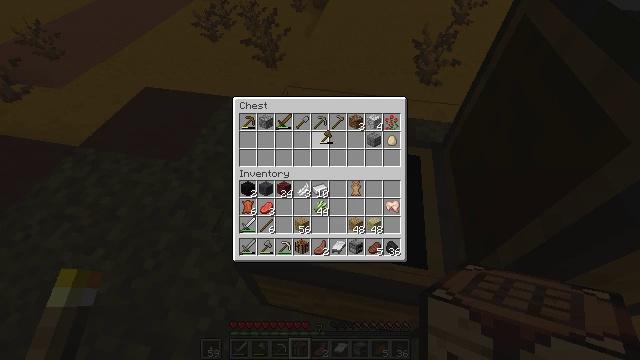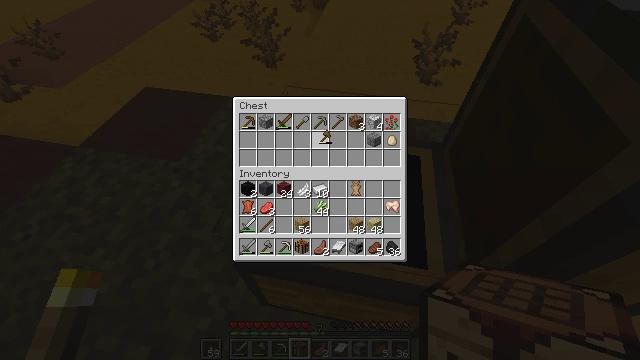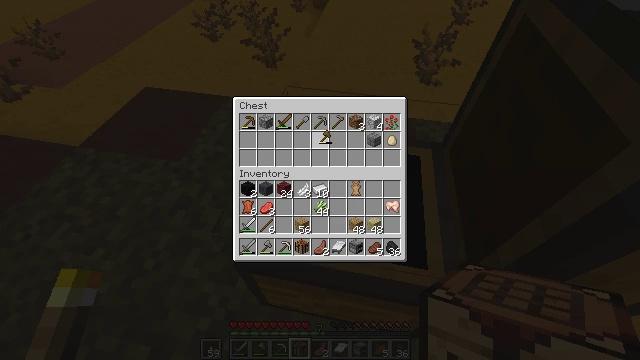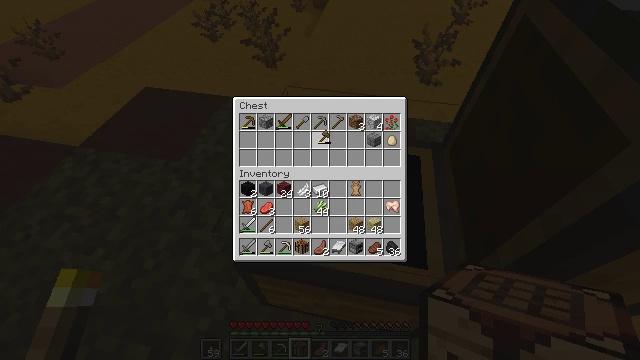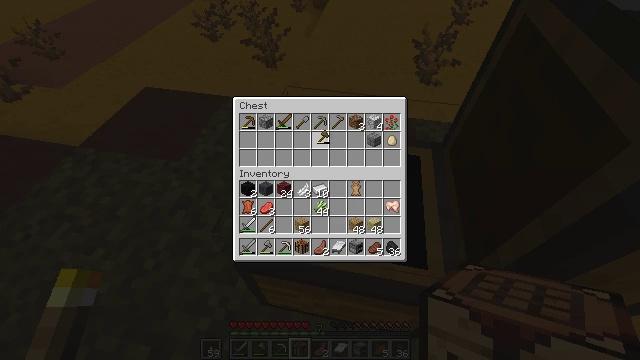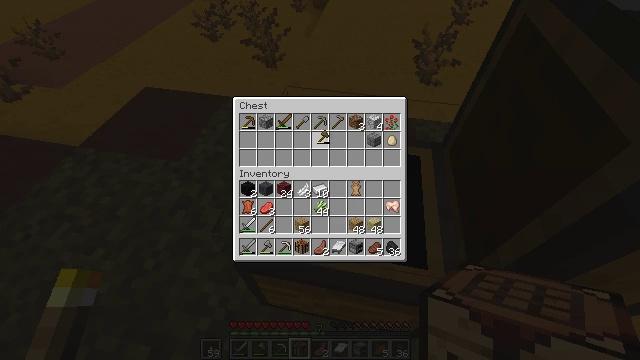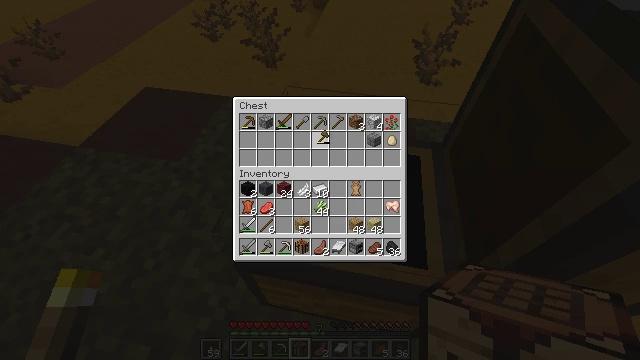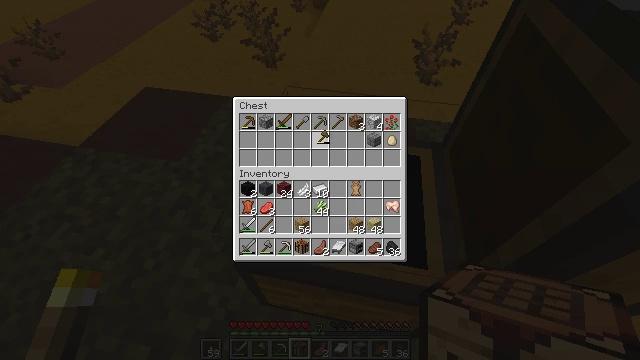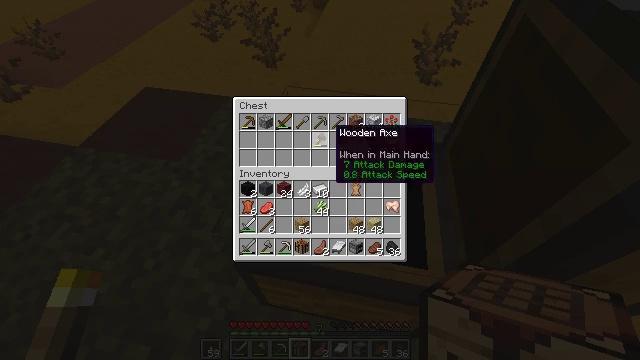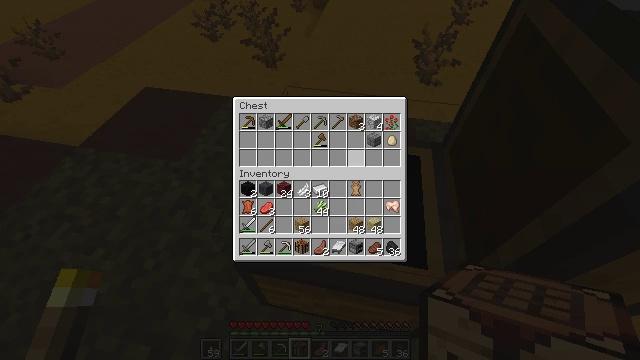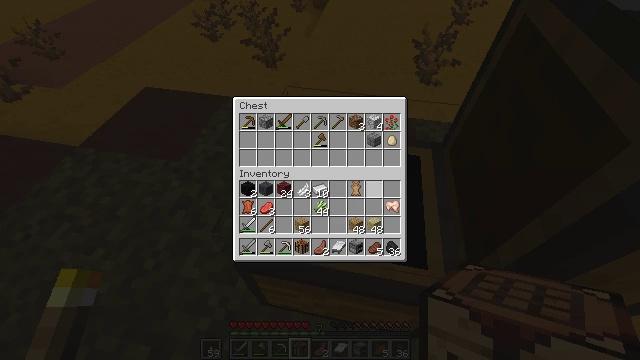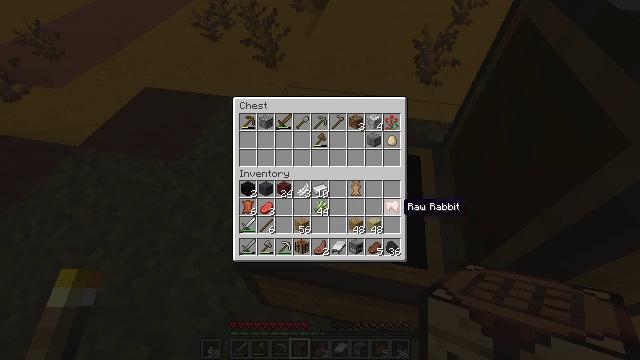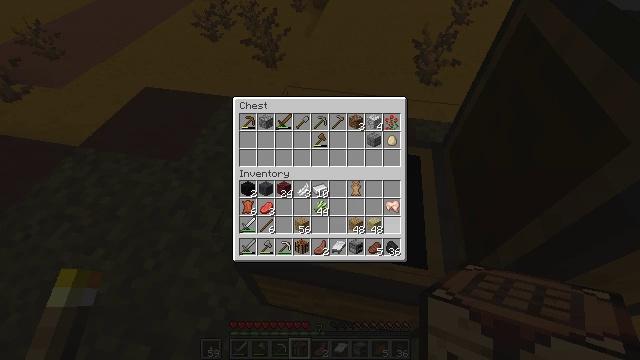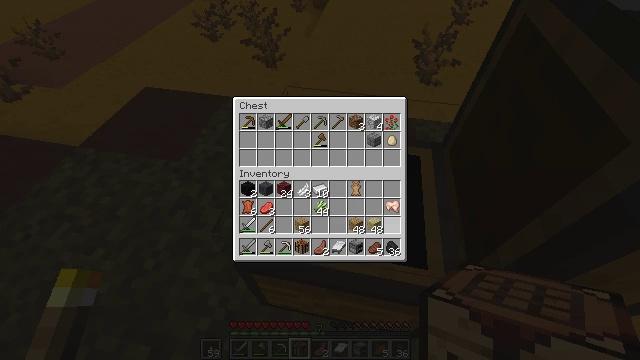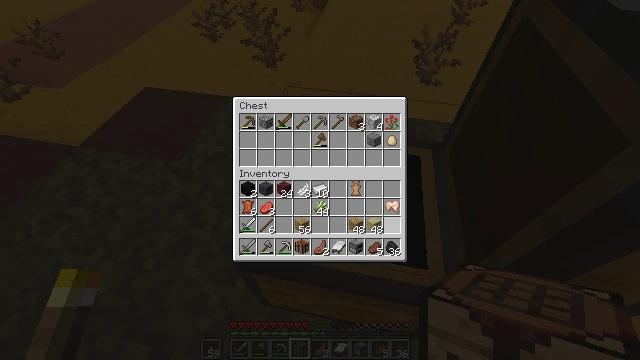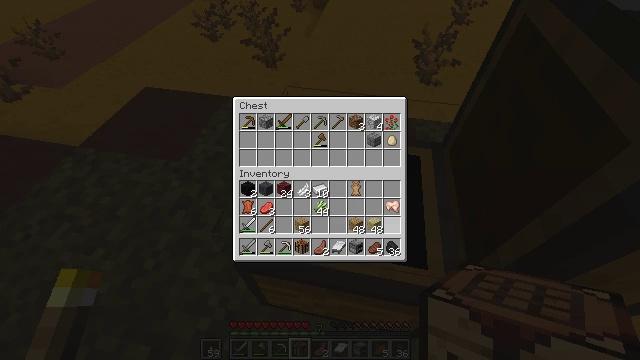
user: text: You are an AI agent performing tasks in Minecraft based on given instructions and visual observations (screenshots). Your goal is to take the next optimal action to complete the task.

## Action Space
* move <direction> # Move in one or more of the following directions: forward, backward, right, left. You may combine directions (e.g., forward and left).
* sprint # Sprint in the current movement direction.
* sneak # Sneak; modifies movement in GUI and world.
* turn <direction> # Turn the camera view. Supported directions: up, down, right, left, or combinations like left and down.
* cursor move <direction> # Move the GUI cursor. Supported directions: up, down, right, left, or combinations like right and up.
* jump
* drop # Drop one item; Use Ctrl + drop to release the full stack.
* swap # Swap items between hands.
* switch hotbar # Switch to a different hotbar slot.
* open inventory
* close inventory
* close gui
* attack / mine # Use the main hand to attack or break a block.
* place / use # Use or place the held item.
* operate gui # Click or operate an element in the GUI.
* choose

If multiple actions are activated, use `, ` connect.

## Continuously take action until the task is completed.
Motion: motion action
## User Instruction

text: Collect the brown terracotta block.
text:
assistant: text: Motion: no_op
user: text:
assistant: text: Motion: no_op
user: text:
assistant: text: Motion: no_op
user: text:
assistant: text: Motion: no_op
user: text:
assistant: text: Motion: no_op
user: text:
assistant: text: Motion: operate gui
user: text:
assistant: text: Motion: operate gui
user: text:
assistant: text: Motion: operate gui
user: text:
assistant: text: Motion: no_op
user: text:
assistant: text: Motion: cursor move right and down
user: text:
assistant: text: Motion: cursor move right and down
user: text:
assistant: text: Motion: cursor move right and down
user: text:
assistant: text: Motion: no_op
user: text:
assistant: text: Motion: no_op
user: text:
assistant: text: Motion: no_op
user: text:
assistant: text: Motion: no_op
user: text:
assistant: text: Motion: no_op
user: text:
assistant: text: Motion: no_op
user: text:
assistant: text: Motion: no_op
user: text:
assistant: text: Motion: no_op
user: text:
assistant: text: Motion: no_op
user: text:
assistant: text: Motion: no_op
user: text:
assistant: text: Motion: no_op
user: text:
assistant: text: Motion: operate gui
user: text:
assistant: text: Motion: operate gui
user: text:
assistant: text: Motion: operate gui
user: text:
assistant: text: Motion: operate gui
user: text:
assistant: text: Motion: no_op
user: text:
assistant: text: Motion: cursor move left
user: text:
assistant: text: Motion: cursor move left